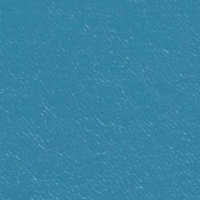
EUNIS habitat code: 14
Species observed at this site:
Mitopus morio